Aerial crown-view tile of a tropical tree (Barro Colorado Island, Panama), acquired 20250217:
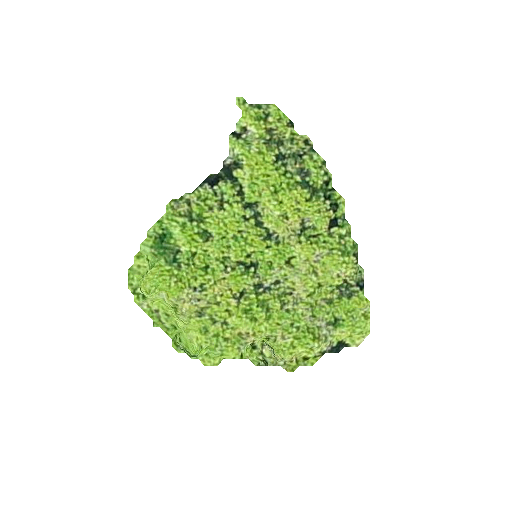
Species: Anacardium excelsum
GBIF accepted scientific name: Anacardium excelsum
Crown area: 61.651 m²